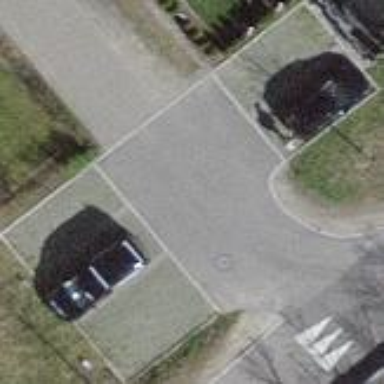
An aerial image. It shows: Parking area with surface.